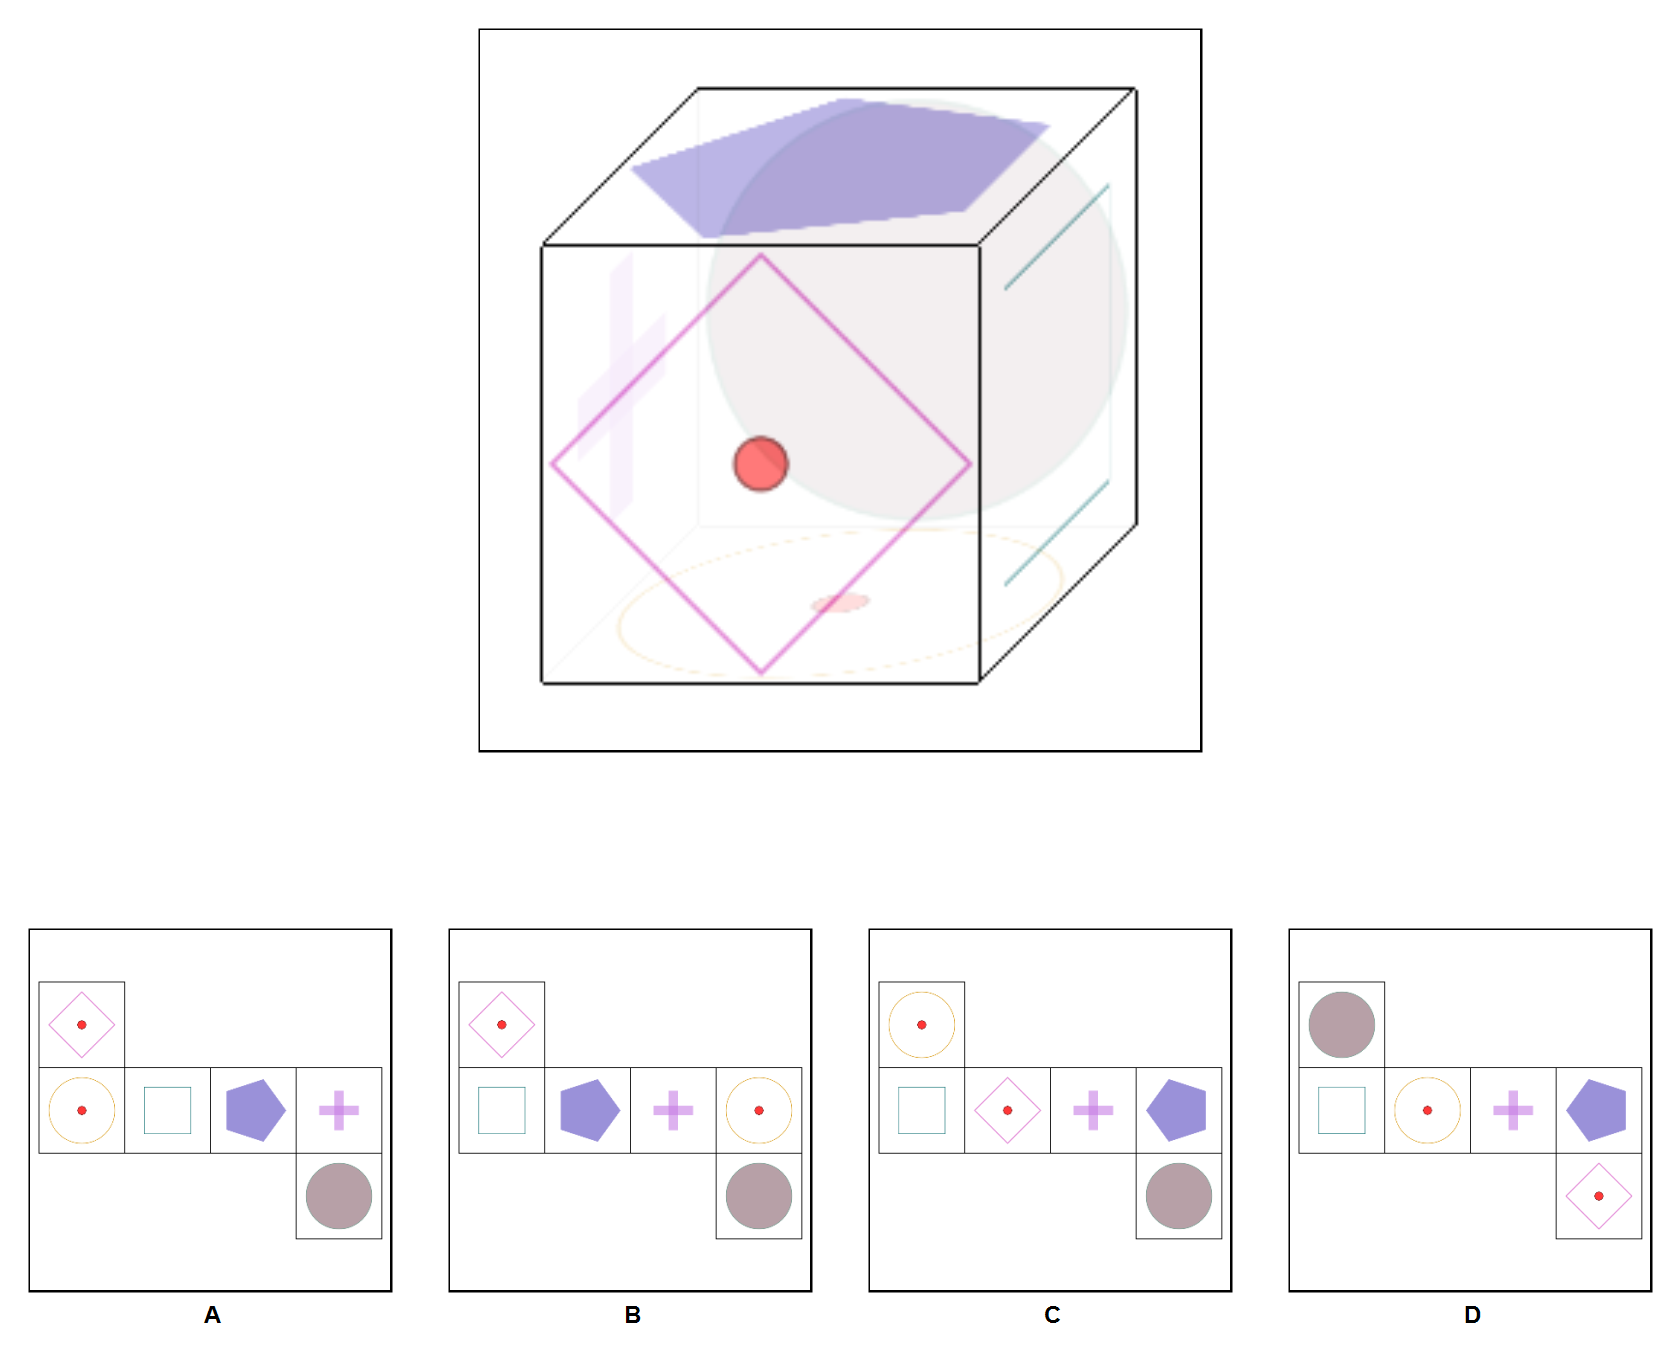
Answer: C